Interaction volume radius: 10 \u00c5
Interaction volume height: 40 \u00c5
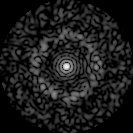
Disorder parameter: 0.8304